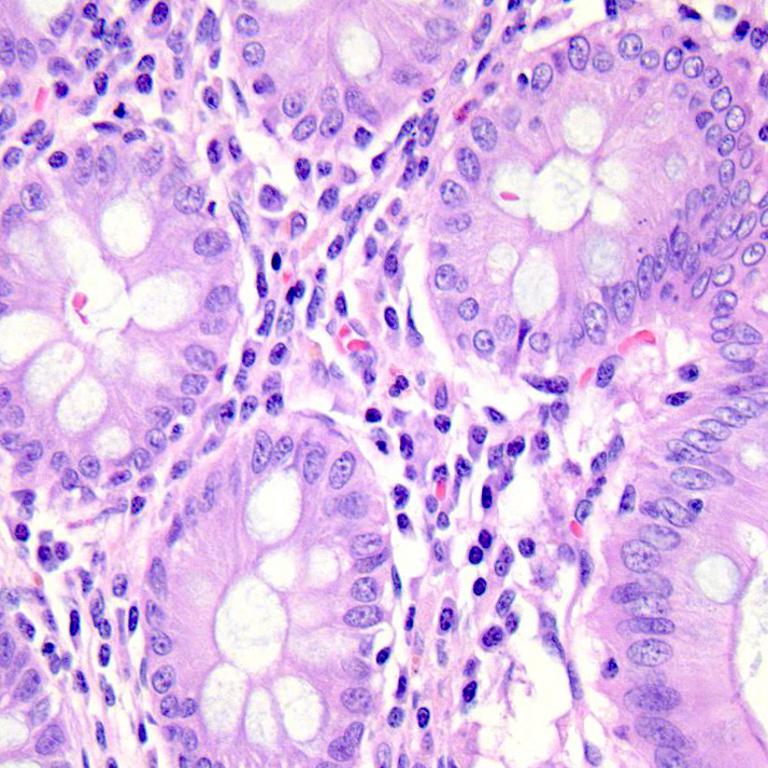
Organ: colon
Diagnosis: benign